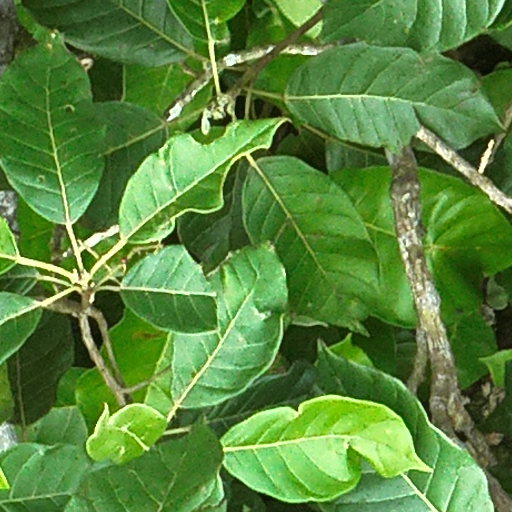
Species: Hieronyma alchorneoides
GBIF accepted scientific name: Hieronyma alchorneoides
Crown area (m\u00b2): 151.132